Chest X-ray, PA view. Patient: 46 years old, sex F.
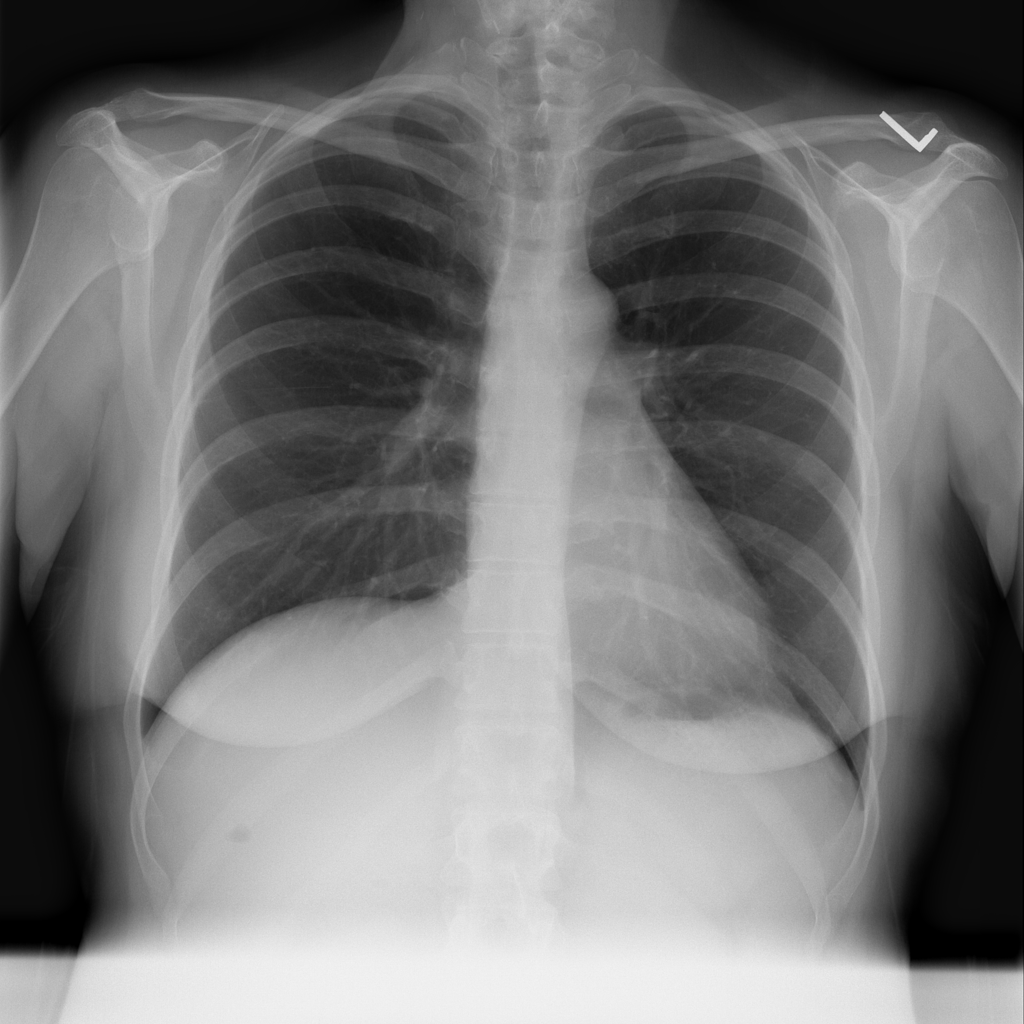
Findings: No Finding